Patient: sex M, age 61
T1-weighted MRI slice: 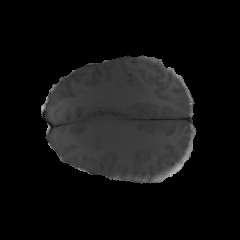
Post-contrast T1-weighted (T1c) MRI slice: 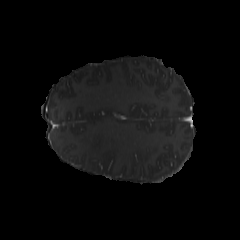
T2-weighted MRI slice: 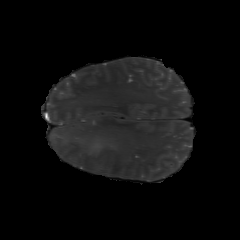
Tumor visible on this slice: yes
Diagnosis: Glioblastoma, IDH-wildtype
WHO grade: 4